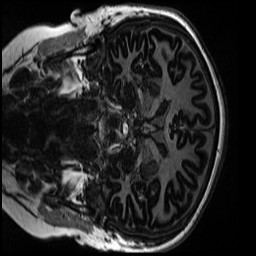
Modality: MP2RAGE
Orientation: coronal
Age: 12
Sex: female
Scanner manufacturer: siemens
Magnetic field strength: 3 T
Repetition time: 4 s
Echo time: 0.00303 s